Field crop: maize
Growth stage: 2
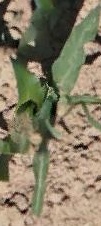
Species: maize